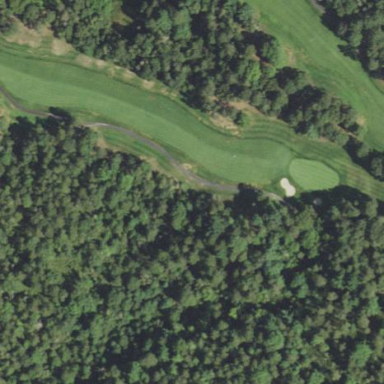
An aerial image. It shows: Golf fairway surrounded by grass.